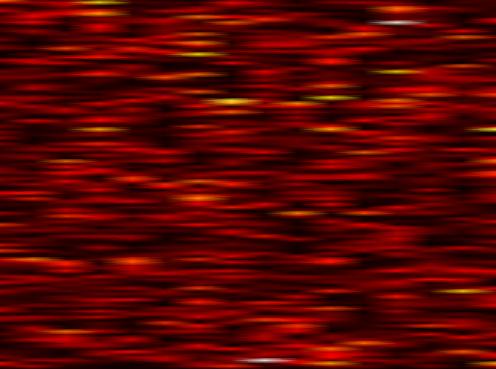
Label: WOLA